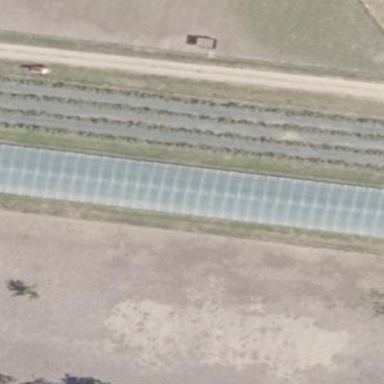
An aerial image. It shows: Greenhouse.